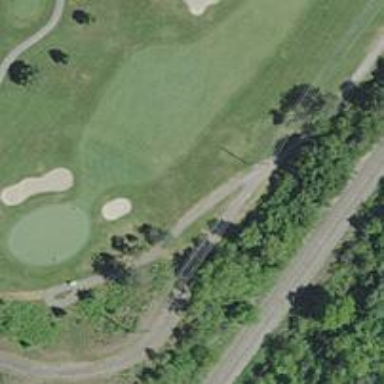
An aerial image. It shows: Service road used as golf cart path.